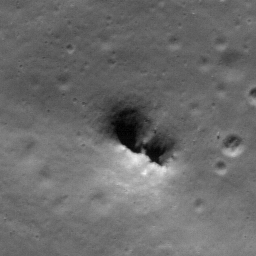
Pit: Copernicus 19a
Host crater: Copernicus
Host type: impact_melt
Lunar coordinates: latitude 10.133, longitude 339.605